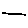
Label: line